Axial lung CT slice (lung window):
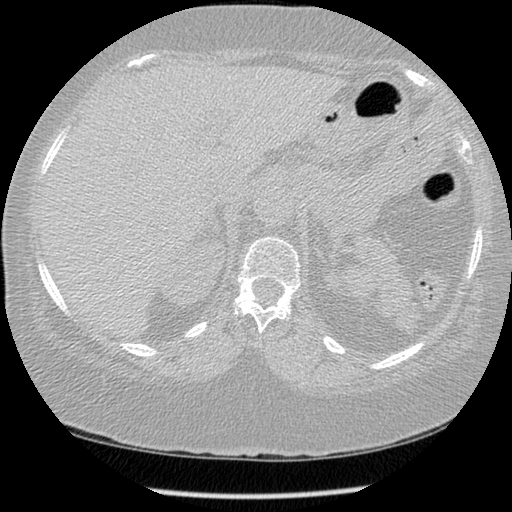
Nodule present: no